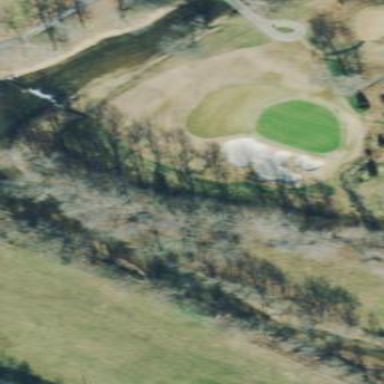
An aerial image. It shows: Golf rough area.